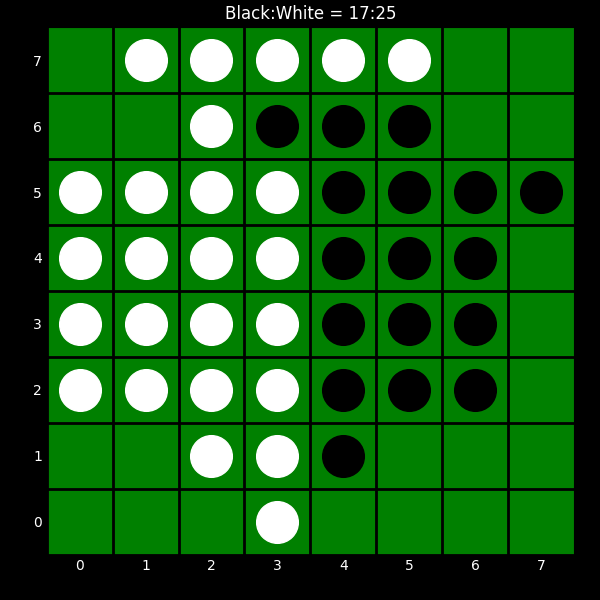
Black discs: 17
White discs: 25